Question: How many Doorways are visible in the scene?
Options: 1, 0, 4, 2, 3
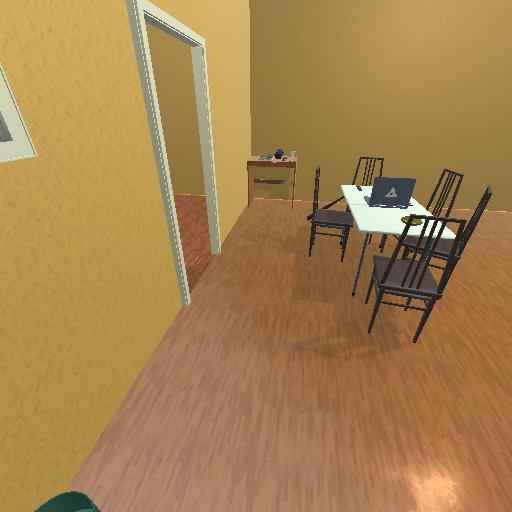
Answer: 1